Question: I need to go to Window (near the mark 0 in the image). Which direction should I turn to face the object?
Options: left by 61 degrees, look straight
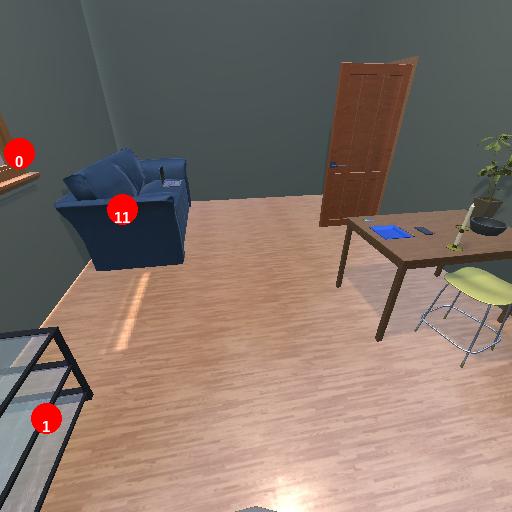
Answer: left by 61 degrees